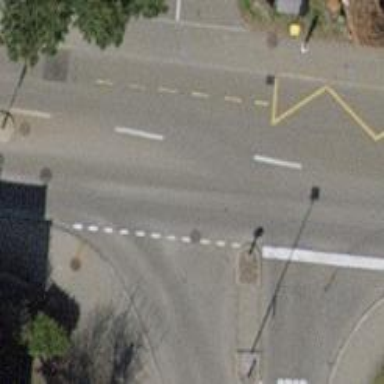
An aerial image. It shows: Tertiary road with asphalt surface and cycle lane.